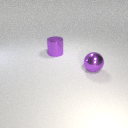
large purple metal sphere to the right of large purple metal cylinder